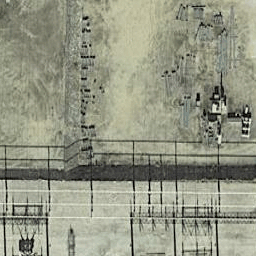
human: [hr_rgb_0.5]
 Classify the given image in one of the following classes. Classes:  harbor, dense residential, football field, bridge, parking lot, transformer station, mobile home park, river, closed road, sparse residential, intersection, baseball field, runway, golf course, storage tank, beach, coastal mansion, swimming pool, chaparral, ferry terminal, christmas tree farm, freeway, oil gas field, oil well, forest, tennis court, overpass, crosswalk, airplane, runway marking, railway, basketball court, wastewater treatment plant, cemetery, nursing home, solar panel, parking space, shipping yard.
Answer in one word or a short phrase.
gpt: transformer station